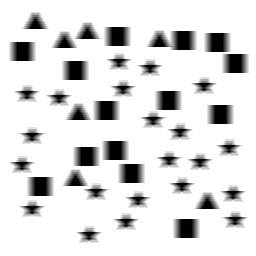
Squares: 14
Triangles: 7
Stars: 21
Total shapes: 42